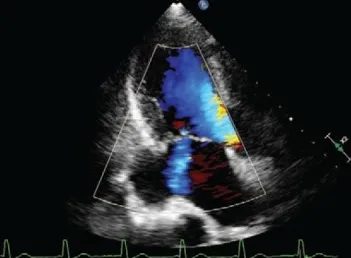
Transthoracic echocardiograms. Apical 3-chamber.
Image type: radiology (ultrasound)